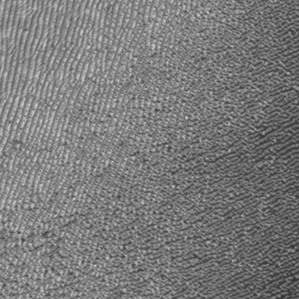
Label: frost